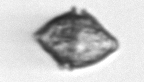
Label: Kryptoperidinium_triquetrum